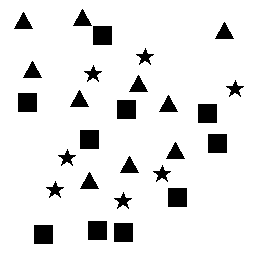
Squares: 10
Triangles: 10
Stars: 7
Total shapes: 27